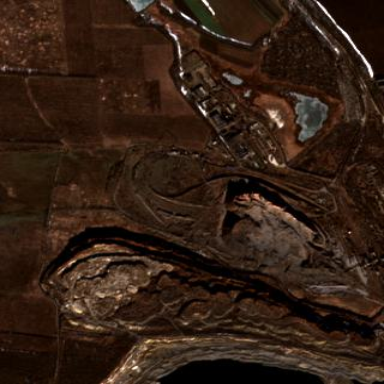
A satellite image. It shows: Spoil heap in landfill area.